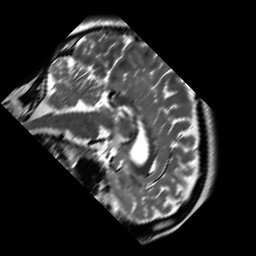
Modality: T2w
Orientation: sagittal
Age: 24
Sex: male
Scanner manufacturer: siemens
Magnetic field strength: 3 T
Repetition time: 7 s
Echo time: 0.09 s